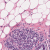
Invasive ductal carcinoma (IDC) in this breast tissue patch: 1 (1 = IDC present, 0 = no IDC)